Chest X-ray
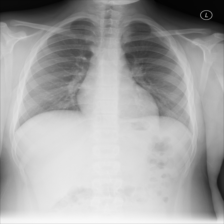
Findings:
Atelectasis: negative
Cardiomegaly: negative
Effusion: negative
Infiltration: negative
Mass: negative
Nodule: negative
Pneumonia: negative
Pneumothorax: negative
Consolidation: negative
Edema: negative
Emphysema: negative
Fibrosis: negative
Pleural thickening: negative
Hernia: negative